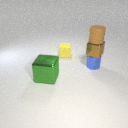
small brown rubber cylinder above small brown metal cube